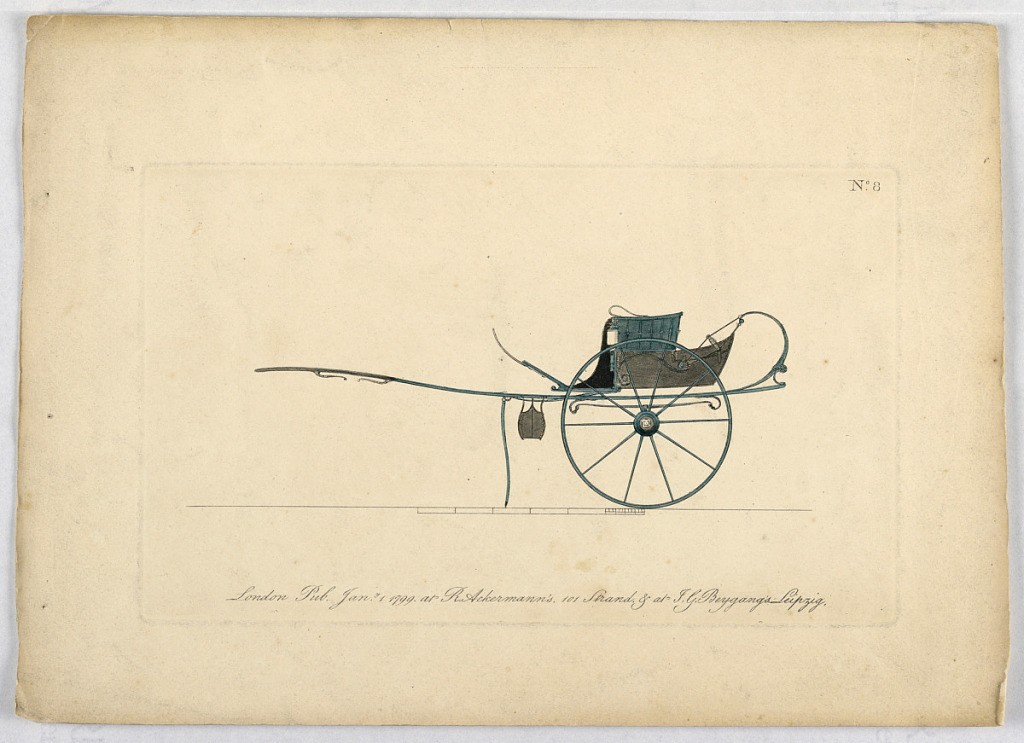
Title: Carriage
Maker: R.Ackermann & I.G.Beygangs
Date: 1799
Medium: Engraving, brush and watercolor on paper
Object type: Print
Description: A black and green open cab with two large wheels on one axle beneath the seat; a vertical post dropped in front for a third support when unhitched. The publishers' names and date below.